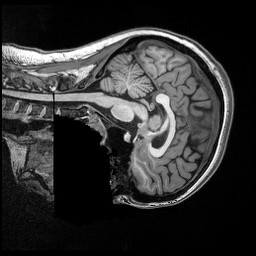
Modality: T1w
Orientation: sagittal
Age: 19
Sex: female
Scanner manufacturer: siemens
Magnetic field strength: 3 T
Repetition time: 2.5 s
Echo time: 0.00343 s